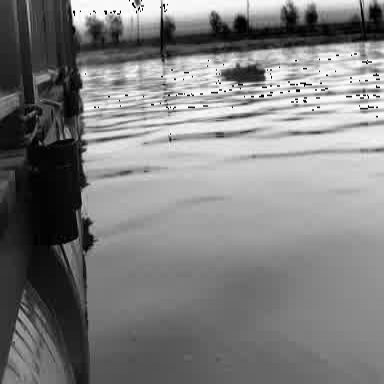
There is a container_ship in the infrared image.